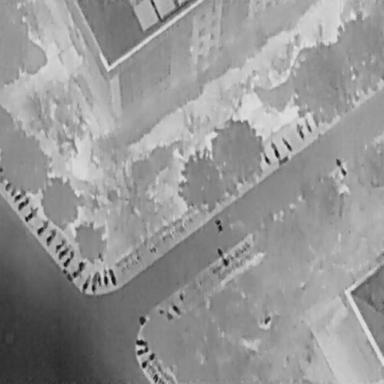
There are 20 Bicycles in the infrared image.